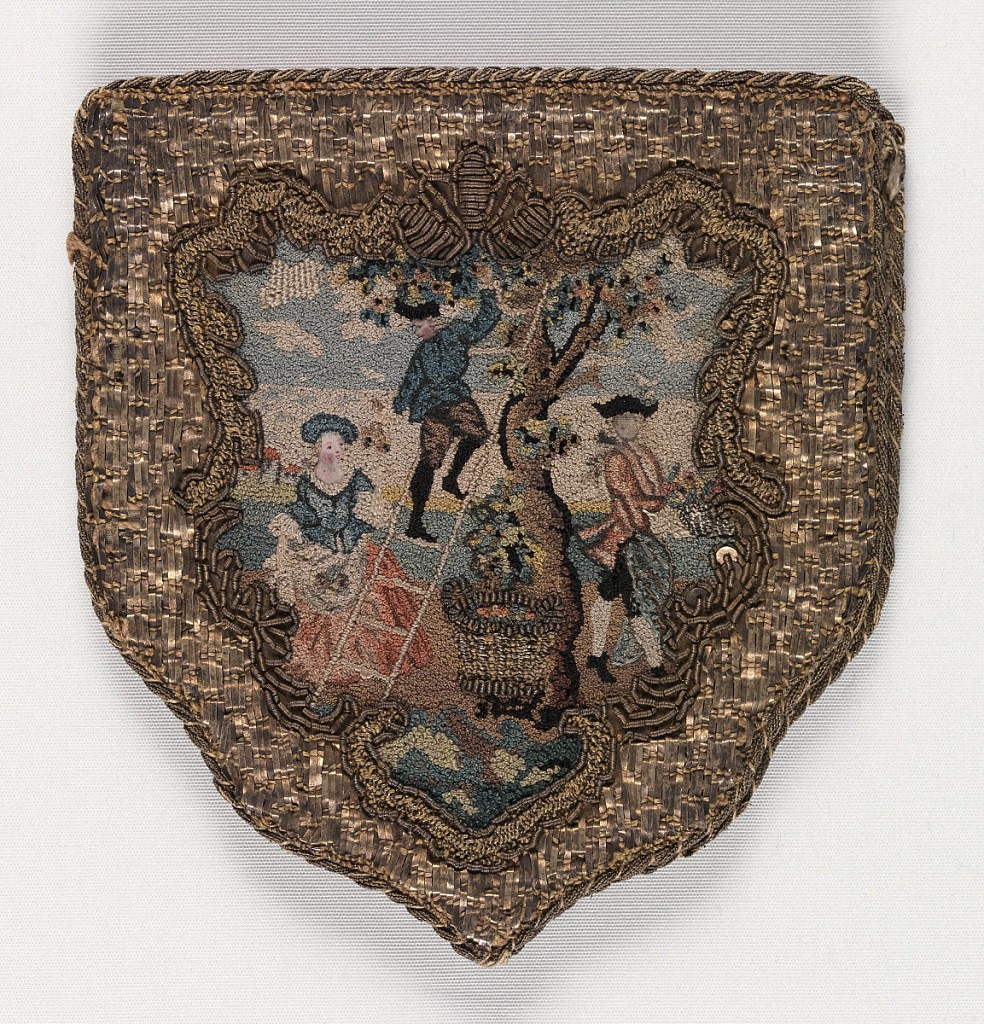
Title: Purse
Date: mid-18th century
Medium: silk and metallic thread embroidery, foil strips, coiled gilt wire, and spangles on silk foundation Technique: embroidered in running, stem, satin, knotting, and couching stitches on plain weave foundation; faces painted
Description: Shield-shaped purse trimmed with gold lace and lined with pink taffeta. On each side, gold thread embroidery and couched gold strip frame a scene embroidered in colored silks. On one side, a woman and two men pick fruit from a tree with a ladder; on the other, a house on a island in a lake in the background, with a coach and horses passing along a road in the foreground.